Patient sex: F
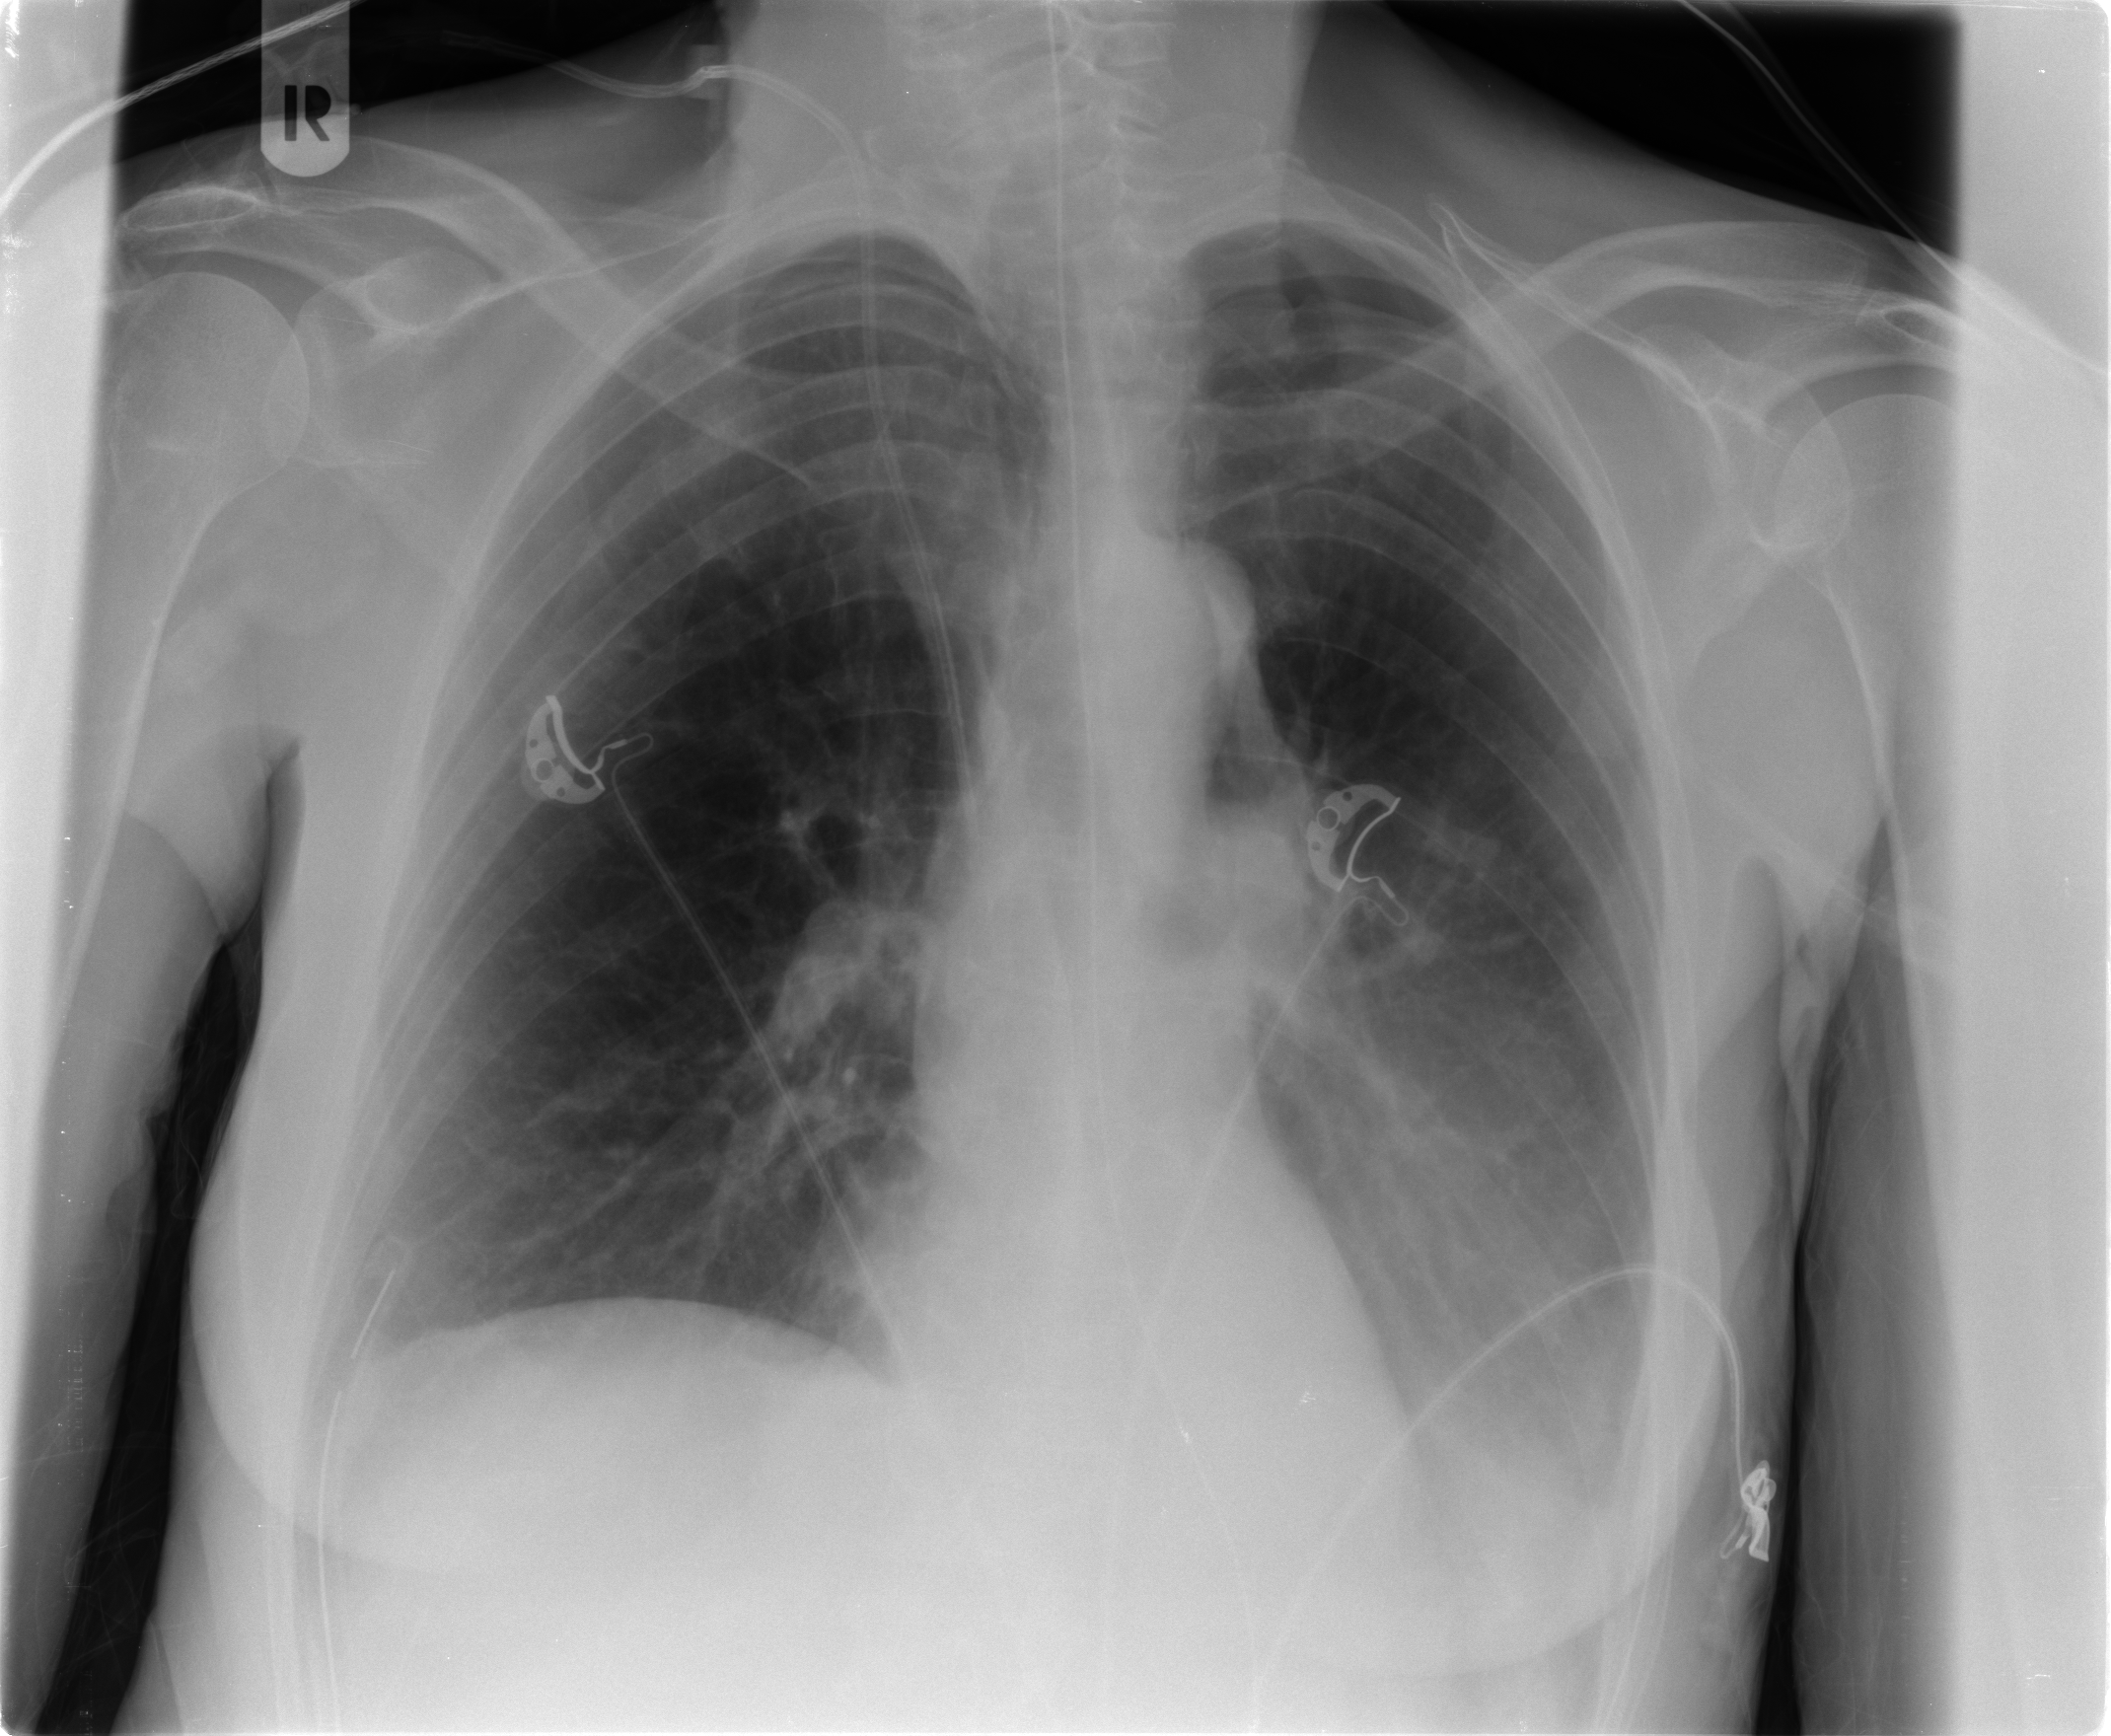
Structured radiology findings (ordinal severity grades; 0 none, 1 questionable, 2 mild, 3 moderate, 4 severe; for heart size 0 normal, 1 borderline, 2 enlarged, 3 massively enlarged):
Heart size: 0
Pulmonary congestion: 0
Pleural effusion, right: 0
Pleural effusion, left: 2
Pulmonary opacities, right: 0
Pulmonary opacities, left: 0
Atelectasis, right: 0
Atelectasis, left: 2